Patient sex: M
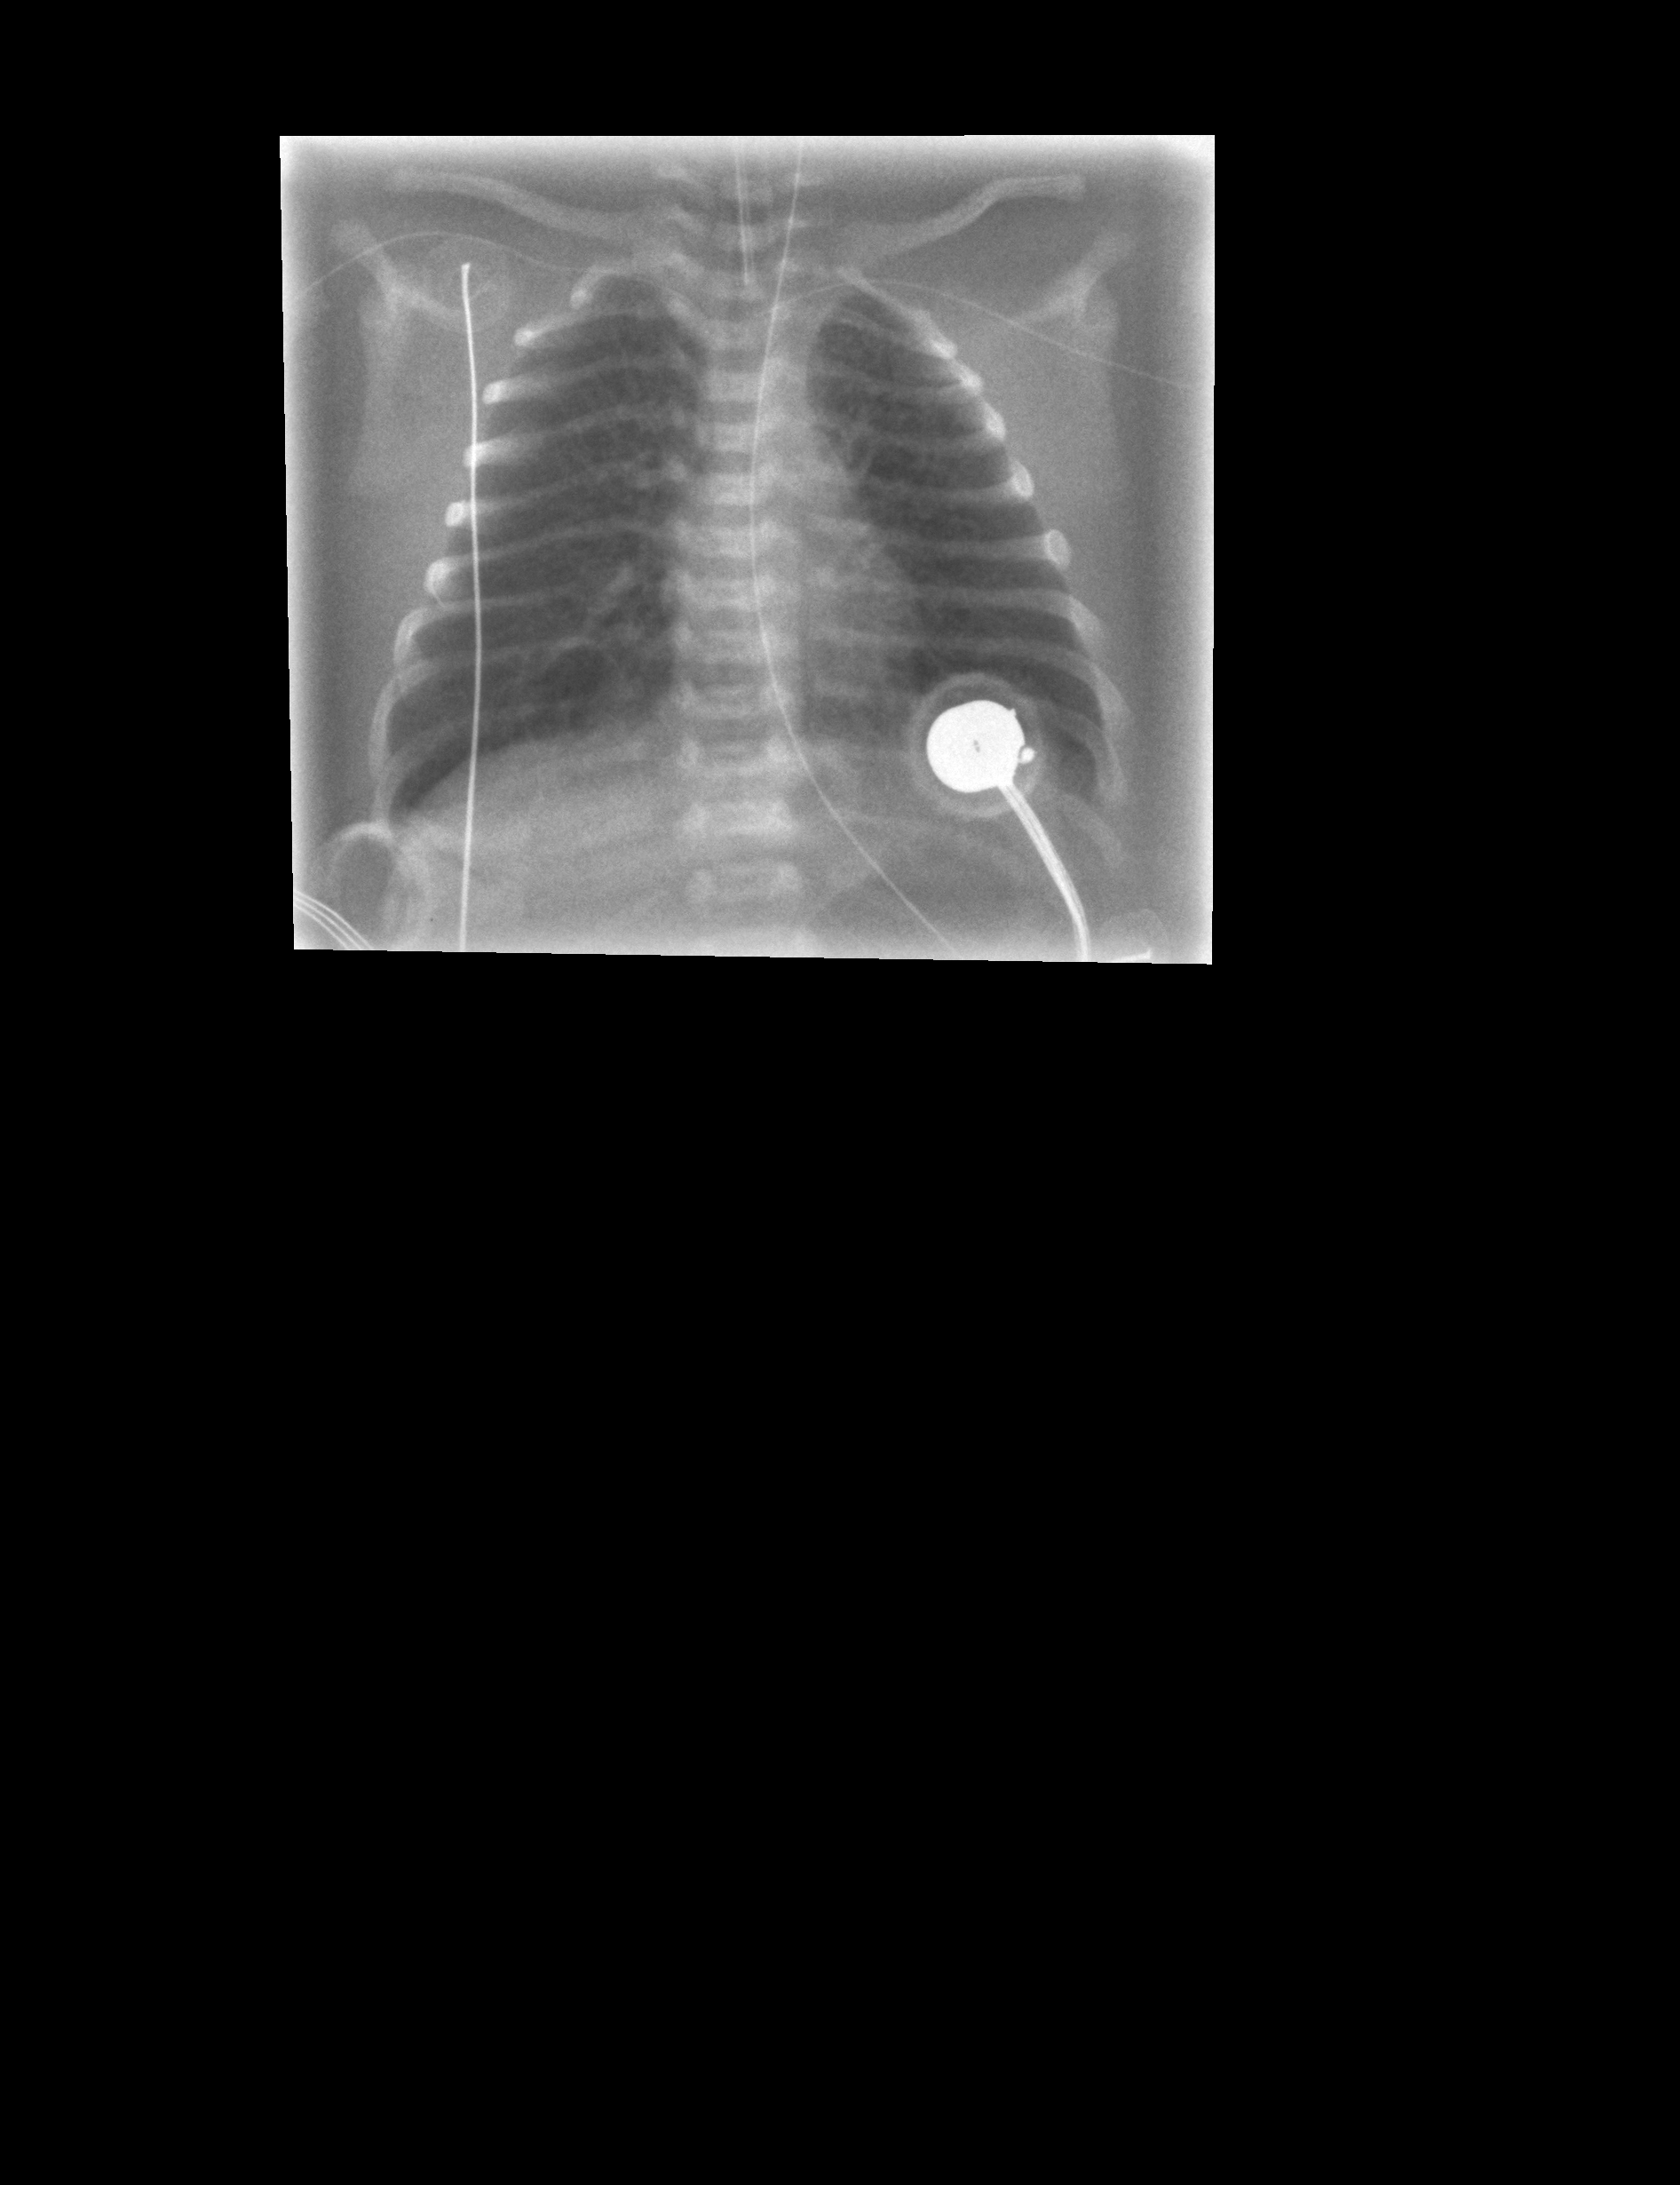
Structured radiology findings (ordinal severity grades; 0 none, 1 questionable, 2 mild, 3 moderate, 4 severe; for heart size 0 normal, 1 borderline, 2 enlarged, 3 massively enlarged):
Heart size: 0
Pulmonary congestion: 2
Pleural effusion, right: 0
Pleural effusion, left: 0
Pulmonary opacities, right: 0
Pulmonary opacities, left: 0
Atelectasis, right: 0
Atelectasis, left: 0